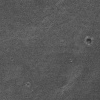
Atmospheric dust classification: not_dusty